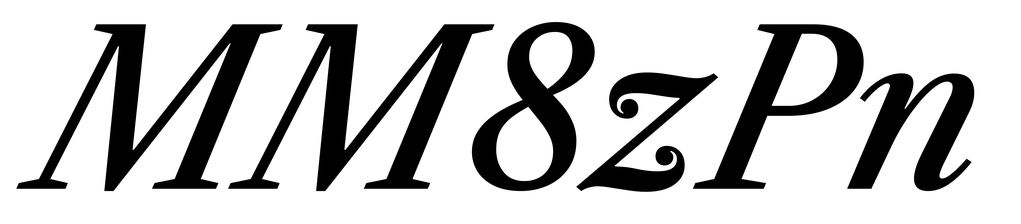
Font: LibreCaslonText-Italic_Medium_Italic